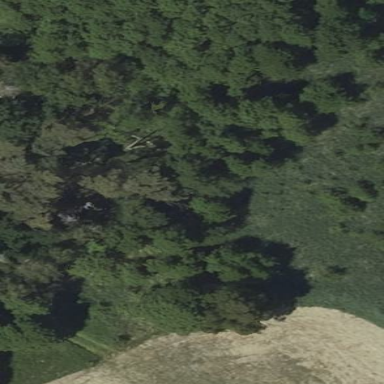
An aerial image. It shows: Forest area.